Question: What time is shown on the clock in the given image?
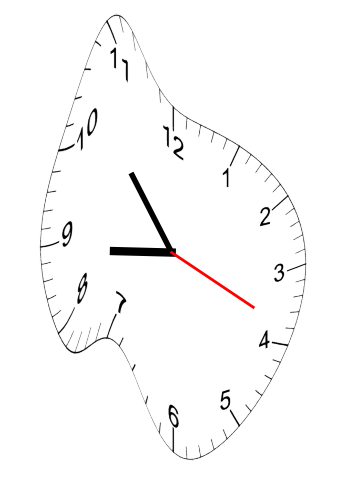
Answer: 08:53:19